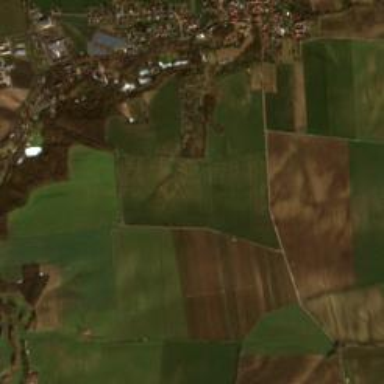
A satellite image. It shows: View of farmland.